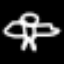
Label: angel